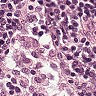
Metastatic tissue present: no